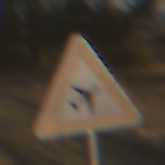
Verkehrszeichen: FlugbetriebLinks
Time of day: SunriseSunset
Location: Outdoor (Nature)
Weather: PartlyCloudy
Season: NotSpecified
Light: Natural